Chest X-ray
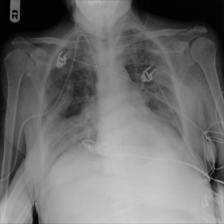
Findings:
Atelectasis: negative
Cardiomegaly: negative
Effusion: negative
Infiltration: negative
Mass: negative
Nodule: negative
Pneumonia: negative
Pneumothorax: negative
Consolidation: negative
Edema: negative
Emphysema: negative
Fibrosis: negative
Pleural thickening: negative
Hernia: negative